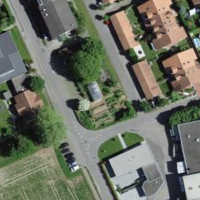
EUNIS habitat code: 54
Species observed at this site:
Silene dioica
Aegopodium podagraria